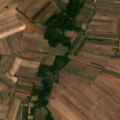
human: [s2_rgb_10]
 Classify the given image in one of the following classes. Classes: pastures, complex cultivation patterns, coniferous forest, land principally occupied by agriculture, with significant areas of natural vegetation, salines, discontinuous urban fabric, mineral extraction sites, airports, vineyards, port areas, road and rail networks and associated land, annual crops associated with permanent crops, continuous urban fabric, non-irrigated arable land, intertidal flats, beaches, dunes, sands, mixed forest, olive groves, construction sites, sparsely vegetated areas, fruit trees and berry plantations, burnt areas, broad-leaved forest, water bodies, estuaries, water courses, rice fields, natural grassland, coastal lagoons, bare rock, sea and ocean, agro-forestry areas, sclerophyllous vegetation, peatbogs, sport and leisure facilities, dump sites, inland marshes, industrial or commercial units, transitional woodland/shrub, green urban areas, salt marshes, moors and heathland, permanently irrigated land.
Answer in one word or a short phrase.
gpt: non-irrigated arable land, broad-leaved forest, transitional woodland/shrub